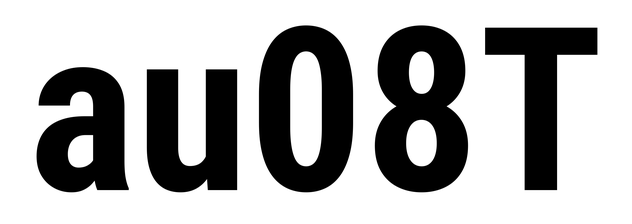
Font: Roboto_Condensed_Bold